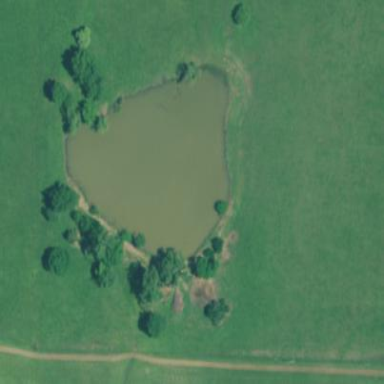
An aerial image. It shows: Serene pond surrounded by nature.